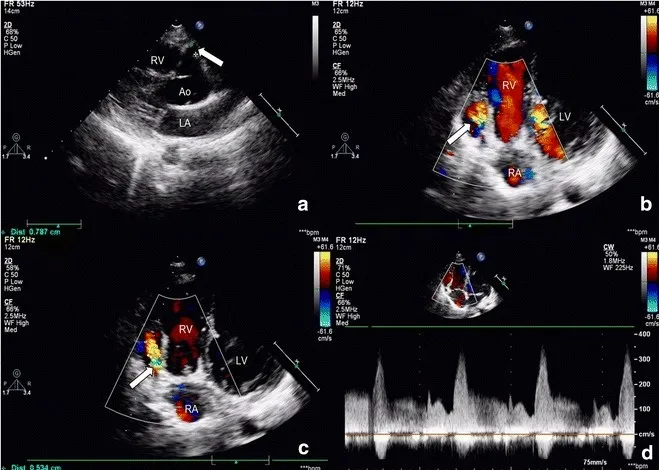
Right coronary artery-right ventricle (RV) fistula. A
Arrow showed the dilated right coronary artery. B
Arrow showed the aneurismal dilatation of right coronary artery. C
Arrow showed fistula ostium. D; The spectrum of fistula was continuous. Ao aorta, LA left atrium, LV left ventricle, RA right atrium, RV right ventricle.
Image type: radiology (ultrasound)